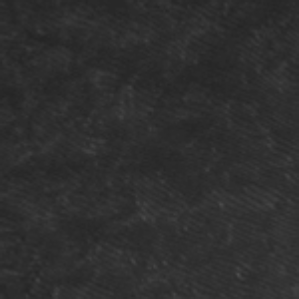
Label: frost